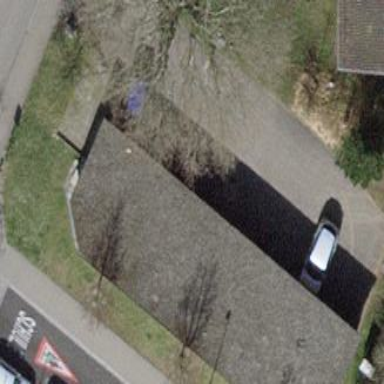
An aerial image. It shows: Garage with flat roof.